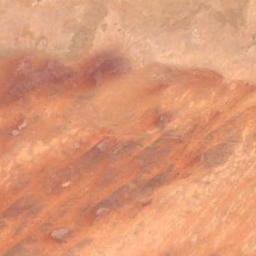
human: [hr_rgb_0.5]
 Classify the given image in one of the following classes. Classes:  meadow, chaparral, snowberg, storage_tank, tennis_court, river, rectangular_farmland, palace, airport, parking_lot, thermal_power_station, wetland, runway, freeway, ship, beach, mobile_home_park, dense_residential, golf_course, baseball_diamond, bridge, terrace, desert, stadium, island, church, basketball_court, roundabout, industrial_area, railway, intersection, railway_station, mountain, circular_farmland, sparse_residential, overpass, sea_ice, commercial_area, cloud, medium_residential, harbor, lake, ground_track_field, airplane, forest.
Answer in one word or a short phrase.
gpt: desert